Question: One of the most powerful features of the Kinesis dvantage keyboards is the ability to remap keys. I've been using one for about 6 months with the Colemak layout and am loving it. Below is my layout. I primarily use Matlab. What is your optimal layout?

The 2 things I found most useful were to put the shift key under the left thumb and putting all the arrows under the right hand. This allows me to comfortably hit ctrl+shift with my thumb and move with the arrows on the other hand to select text and navigate around excel.
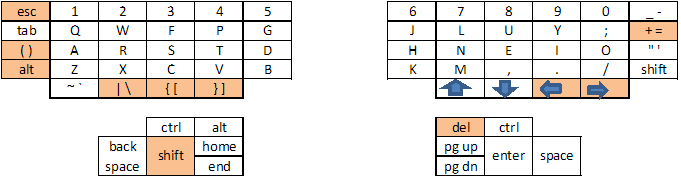
Answer: My version of Kinesis Advantage layout:

For mac you can create custom layout (see <URL>. I can put it all to public if needed.
For windows you can use <URL>.